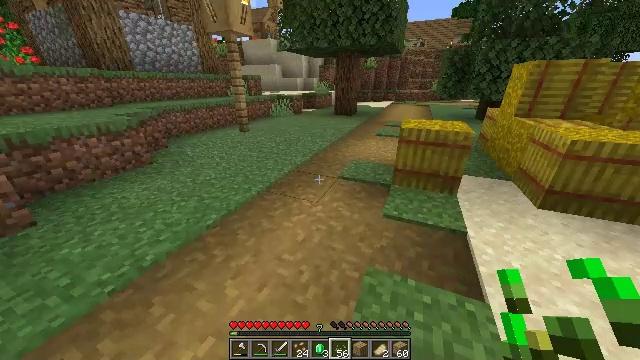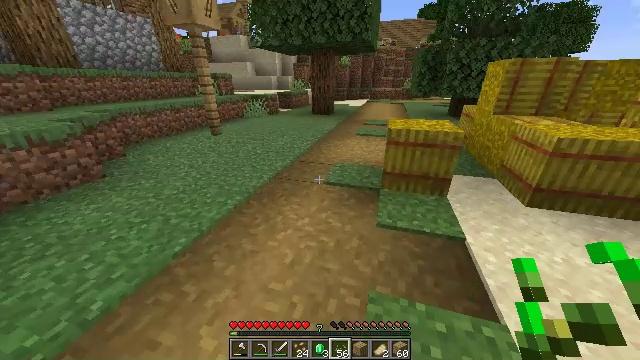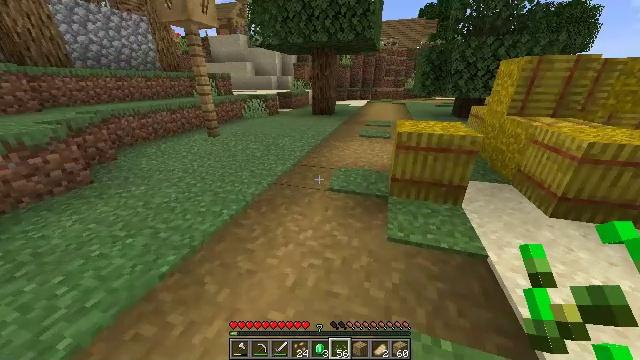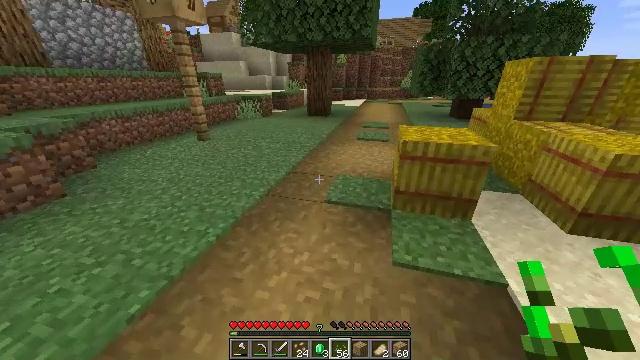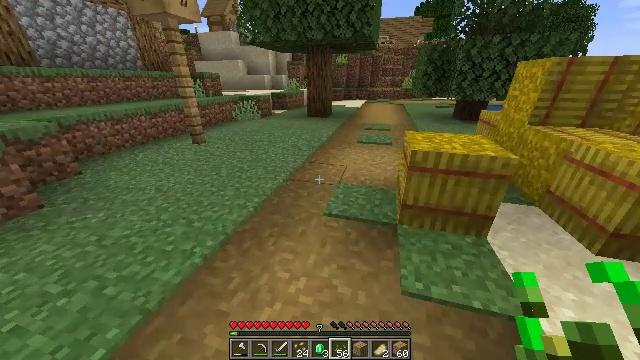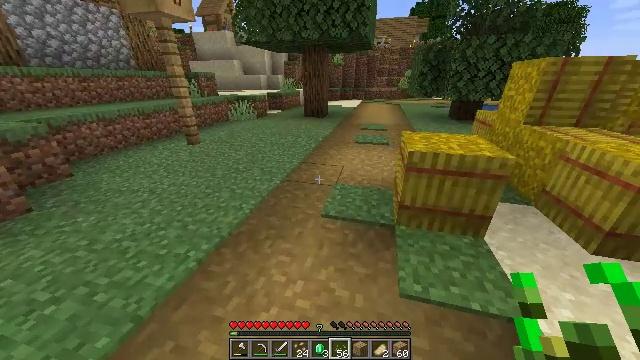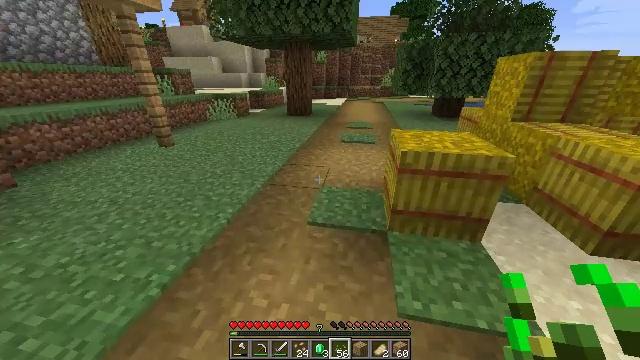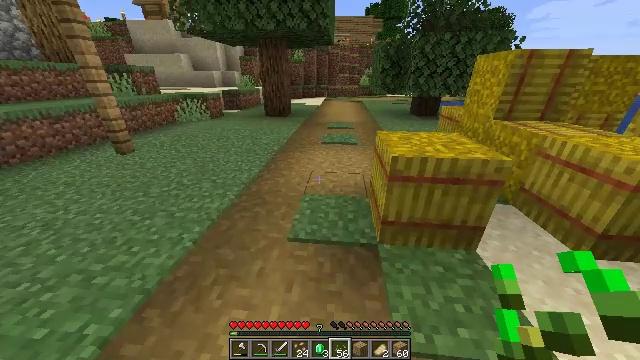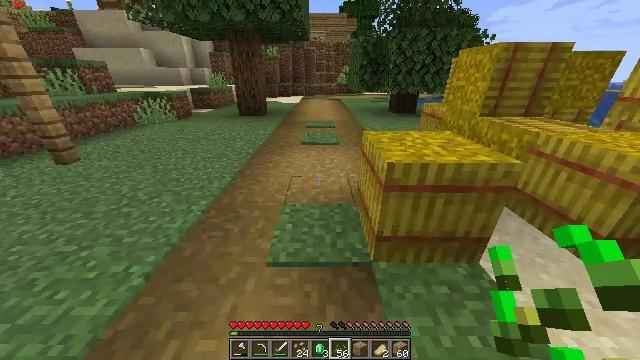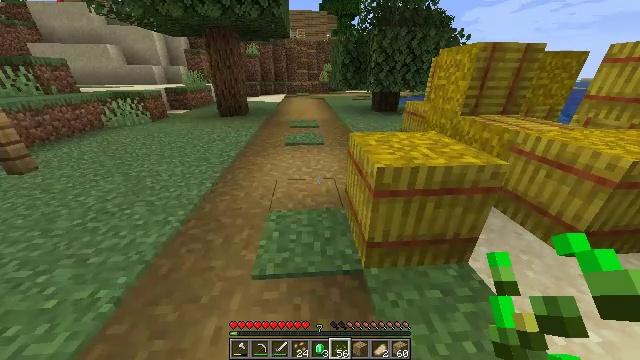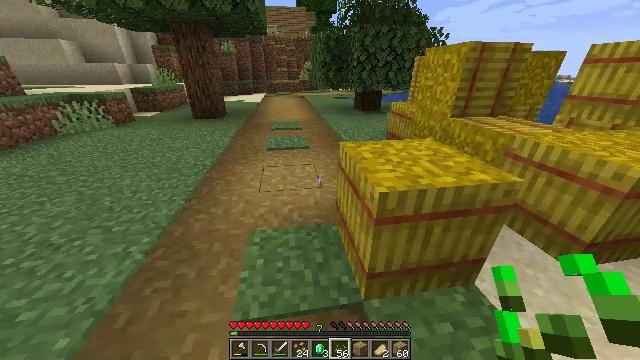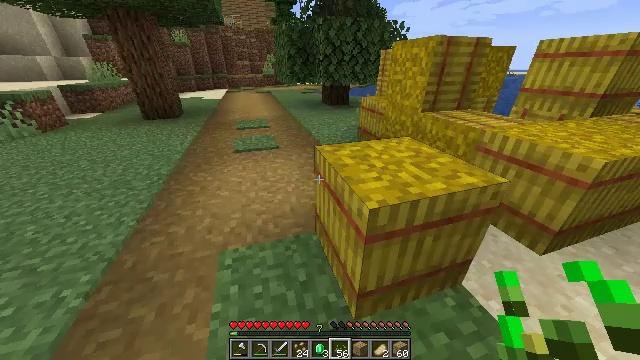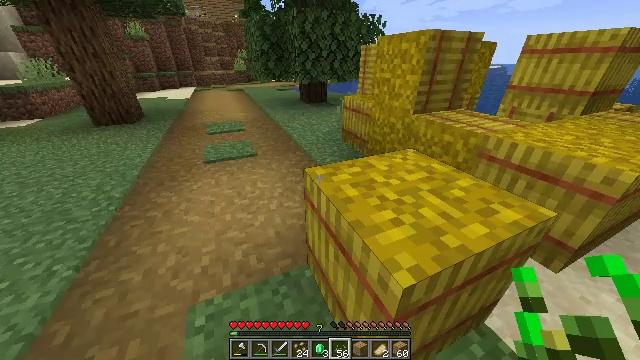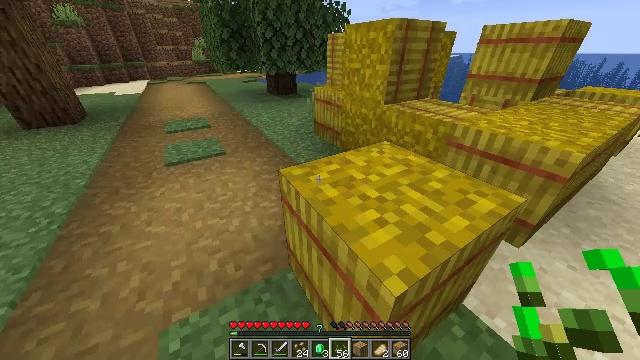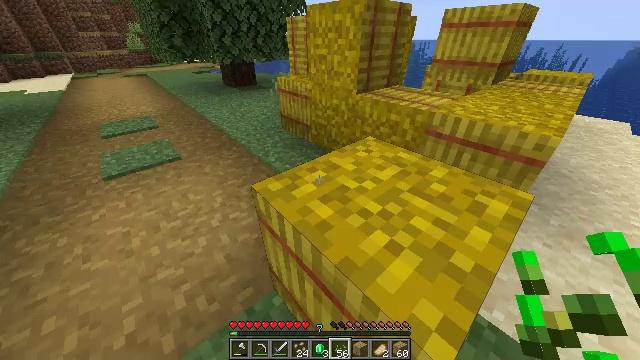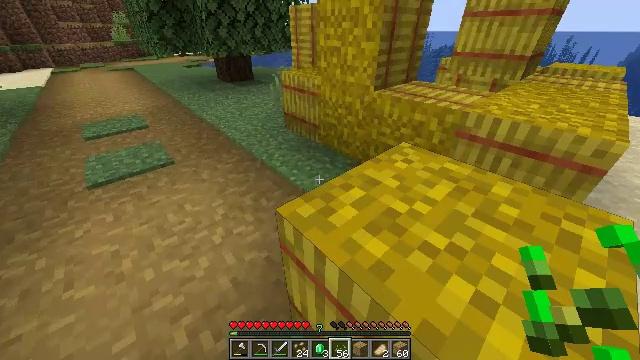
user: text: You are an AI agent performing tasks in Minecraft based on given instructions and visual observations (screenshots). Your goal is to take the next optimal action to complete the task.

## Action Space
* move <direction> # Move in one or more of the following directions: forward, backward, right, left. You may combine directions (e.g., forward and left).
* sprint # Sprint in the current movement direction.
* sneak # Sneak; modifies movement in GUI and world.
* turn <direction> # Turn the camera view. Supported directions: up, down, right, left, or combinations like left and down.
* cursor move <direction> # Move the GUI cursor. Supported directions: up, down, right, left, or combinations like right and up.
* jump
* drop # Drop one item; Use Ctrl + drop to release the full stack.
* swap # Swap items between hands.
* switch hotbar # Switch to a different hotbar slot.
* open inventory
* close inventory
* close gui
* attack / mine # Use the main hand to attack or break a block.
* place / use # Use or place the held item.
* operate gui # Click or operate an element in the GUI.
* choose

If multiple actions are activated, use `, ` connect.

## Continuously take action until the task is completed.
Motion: motion action
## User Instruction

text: Gather hay blocks from the farm.
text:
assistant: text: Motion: move forward, sprint, turn right
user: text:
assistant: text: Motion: move forward, sprint
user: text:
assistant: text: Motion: move forward, sprint, turn right
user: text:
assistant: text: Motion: move forward, sprint
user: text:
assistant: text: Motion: move forward, sprint
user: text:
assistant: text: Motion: move forward, sprint, turn right
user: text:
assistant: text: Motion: move forward, sprint, turn right
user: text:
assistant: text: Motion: move forward, sprint, turn right
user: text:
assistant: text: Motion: move forward, sprint, turn right
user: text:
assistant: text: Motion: move forward, sprint, turn right
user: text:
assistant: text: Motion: move forward, sprint, turn right and down
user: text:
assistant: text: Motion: move forward, sprint, turn right and down
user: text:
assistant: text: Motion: move forward, sprint, turn right and down
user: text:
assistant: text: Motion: move forward, sprint, turn right and down
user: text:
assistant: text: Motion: move forward, sprint
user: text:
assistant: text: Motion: move forward, sprint, turn right
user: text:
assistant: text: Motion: move forward, sprint, turn right
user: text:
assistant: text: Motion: turn right and down
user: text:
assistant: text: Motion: turn right and down
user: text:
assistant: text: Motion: turn right and down
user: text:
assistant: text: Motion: turn right and down
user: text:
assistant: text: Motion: turn right
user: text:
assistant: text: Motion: turn right
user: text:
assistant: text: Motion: turn right
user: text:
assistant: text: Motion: turn right
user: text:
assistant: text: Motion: turn right
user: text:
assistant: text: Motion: turn right
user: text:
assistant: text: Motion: turn right
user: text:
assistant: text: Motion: turn right
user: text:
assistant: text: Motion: turn right and up